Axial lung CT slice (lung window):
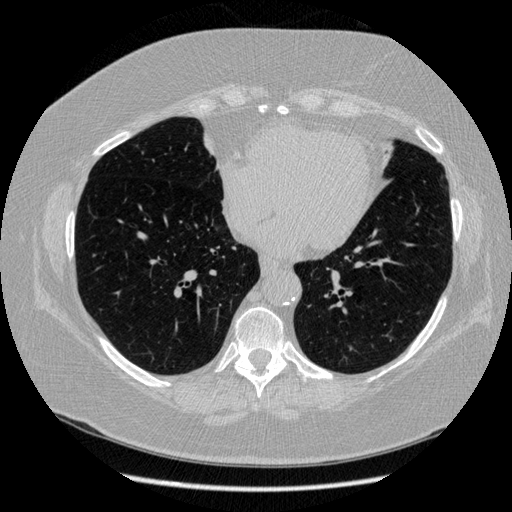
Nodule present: no